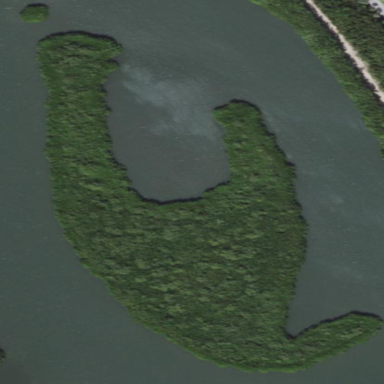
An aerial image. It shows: Islet.